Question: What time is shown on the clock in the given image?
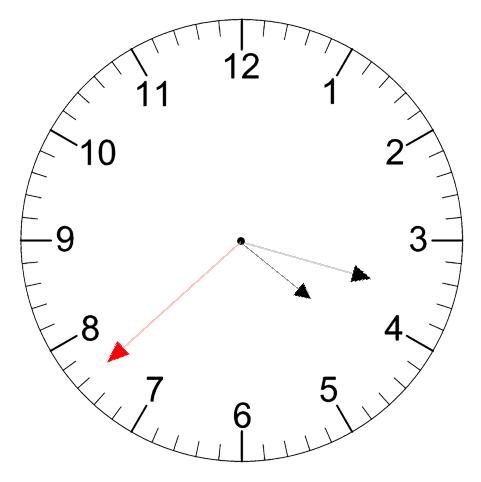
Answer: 04:17:38